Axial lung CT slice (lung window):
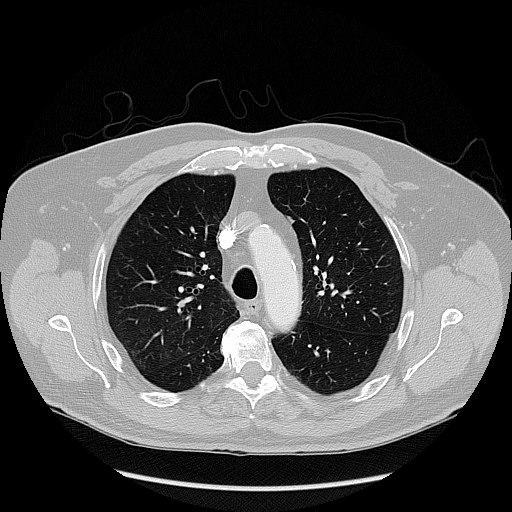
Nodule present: no